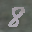
Label: 8